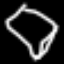
Label: diamond